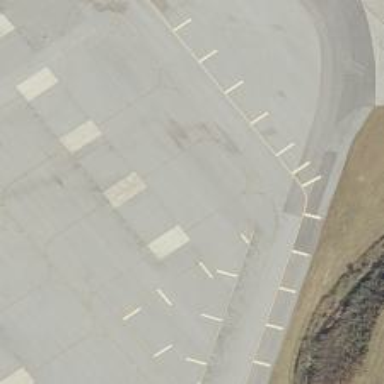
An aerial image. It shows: Image of taxiway at airport.